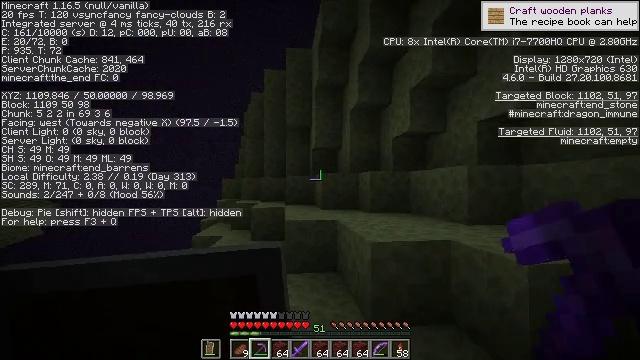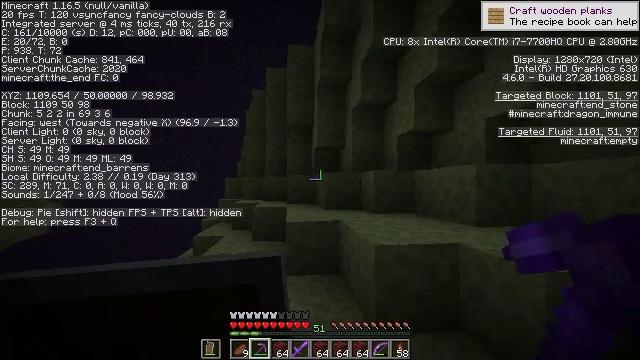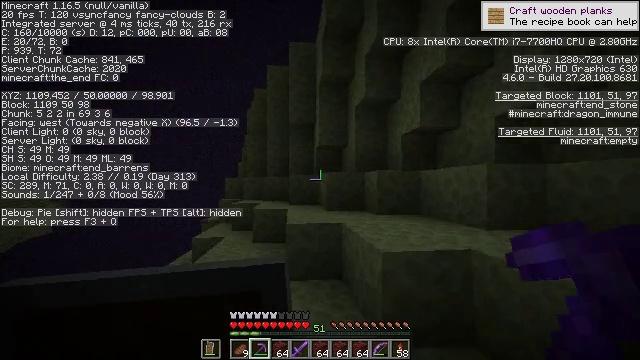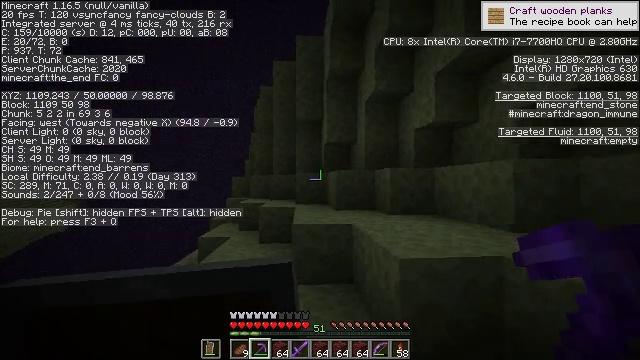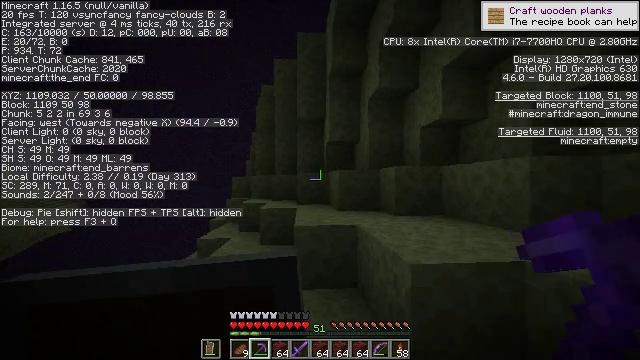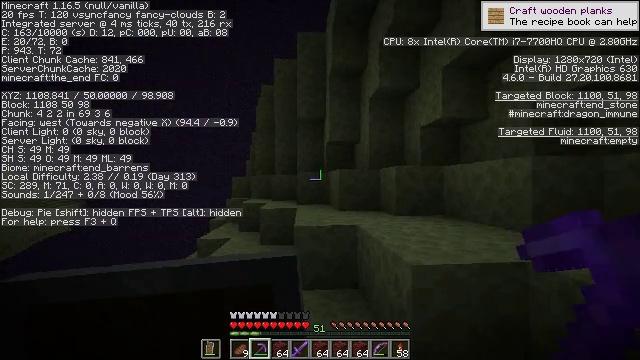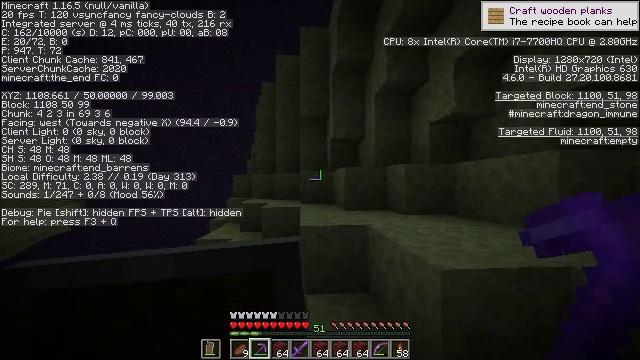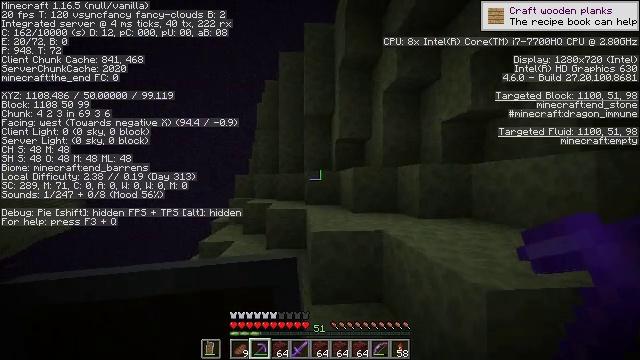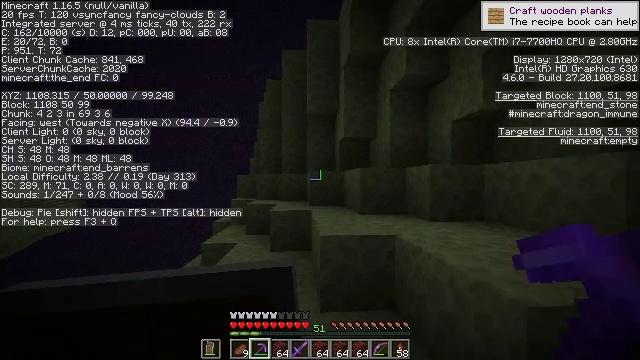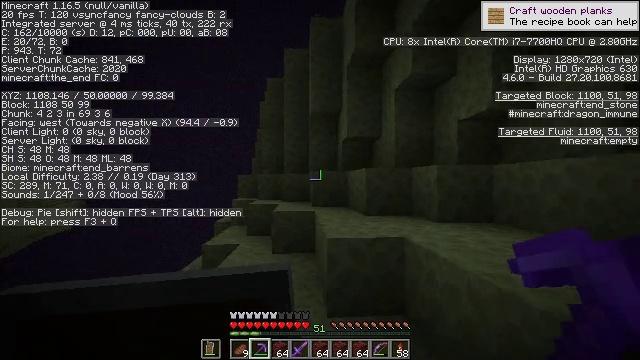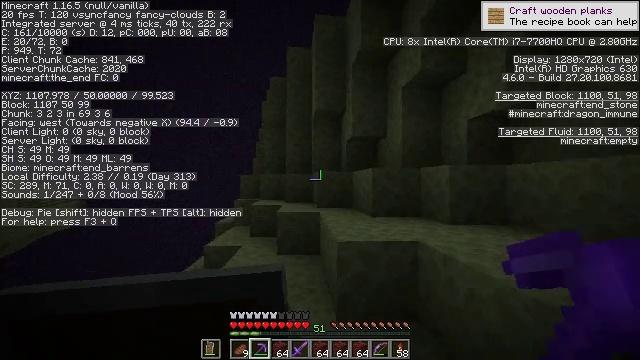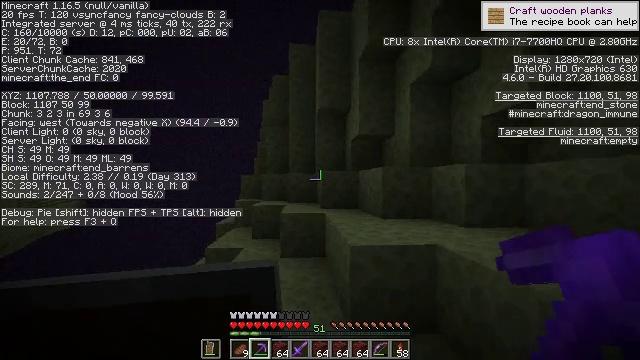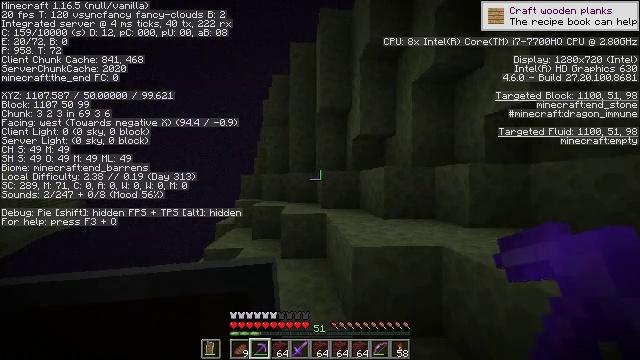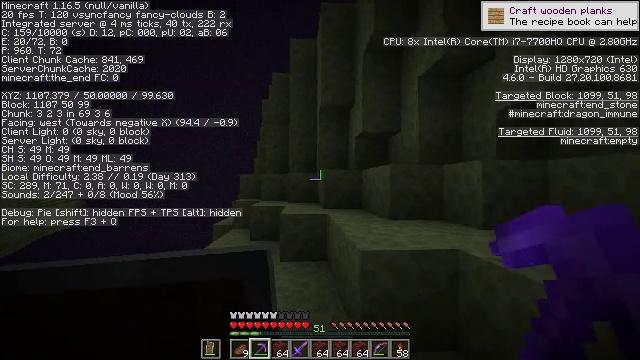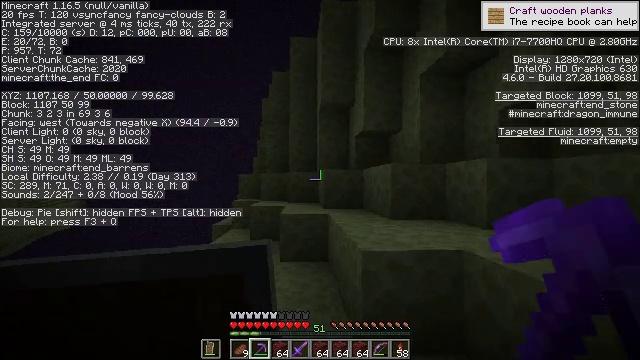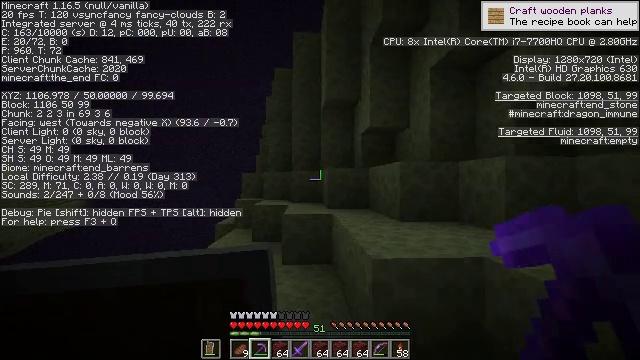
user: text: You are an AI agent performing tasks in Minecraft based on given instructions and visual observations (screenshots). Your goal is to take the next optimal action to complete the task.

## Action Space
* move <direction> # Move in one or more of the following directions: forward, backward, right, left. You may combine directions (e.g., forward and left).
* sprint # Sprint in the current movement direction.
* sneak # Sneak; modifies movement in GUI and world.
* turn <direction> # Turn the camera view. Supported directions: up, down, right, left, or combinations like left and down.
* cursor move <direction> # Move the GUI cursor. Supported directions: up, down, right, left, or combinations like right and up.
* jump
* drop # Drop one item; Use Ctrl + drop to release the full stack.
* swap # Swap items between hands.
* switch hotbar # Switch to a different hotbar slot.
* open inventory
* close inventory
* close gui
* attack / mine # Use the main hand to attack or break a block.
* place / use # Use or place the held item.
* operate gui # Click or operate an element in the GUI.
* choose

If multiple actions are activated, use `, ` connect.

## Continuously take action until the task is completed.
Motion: motion action
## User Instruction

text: Extract end stone with a pickaxe.
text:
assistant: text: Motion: move forward
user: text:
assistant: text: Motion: move forward
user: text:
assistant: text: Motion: move forward, turn left
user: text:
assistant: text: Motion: move forward
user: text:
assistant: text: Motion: move forward and move left
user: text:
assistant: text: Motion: move forward and move left
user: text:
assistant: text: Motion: move forward and move left
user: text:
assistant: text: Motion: move forward and move left
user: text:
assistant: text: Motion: move forward and move left
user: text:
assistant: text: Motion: move forward and move left
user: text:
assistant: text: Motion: move forward
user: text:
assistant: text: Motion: move forward
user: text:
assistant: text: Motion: move forward
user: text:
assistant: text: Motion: move forward
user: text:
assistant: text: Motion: move forward and move left
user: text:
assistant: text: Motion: move forward and move left
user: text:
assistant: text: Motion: move forward and move left
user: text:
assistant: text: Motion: move forward and move left
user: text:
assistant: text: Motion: move forward
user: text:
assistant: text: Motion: move forward
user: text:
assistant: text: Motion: move forward
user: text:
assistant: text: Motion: move forward
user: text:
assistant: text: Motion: move forward
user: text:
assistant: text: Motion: move forward
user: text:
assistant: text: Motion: move forward
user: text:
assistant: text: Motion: move forward
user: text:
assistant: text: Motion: move forward and move left
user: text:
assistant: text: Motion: move forward and move left
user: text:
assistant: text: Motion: move forward and move left
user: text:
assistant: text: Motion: move forward and move left